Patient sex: M
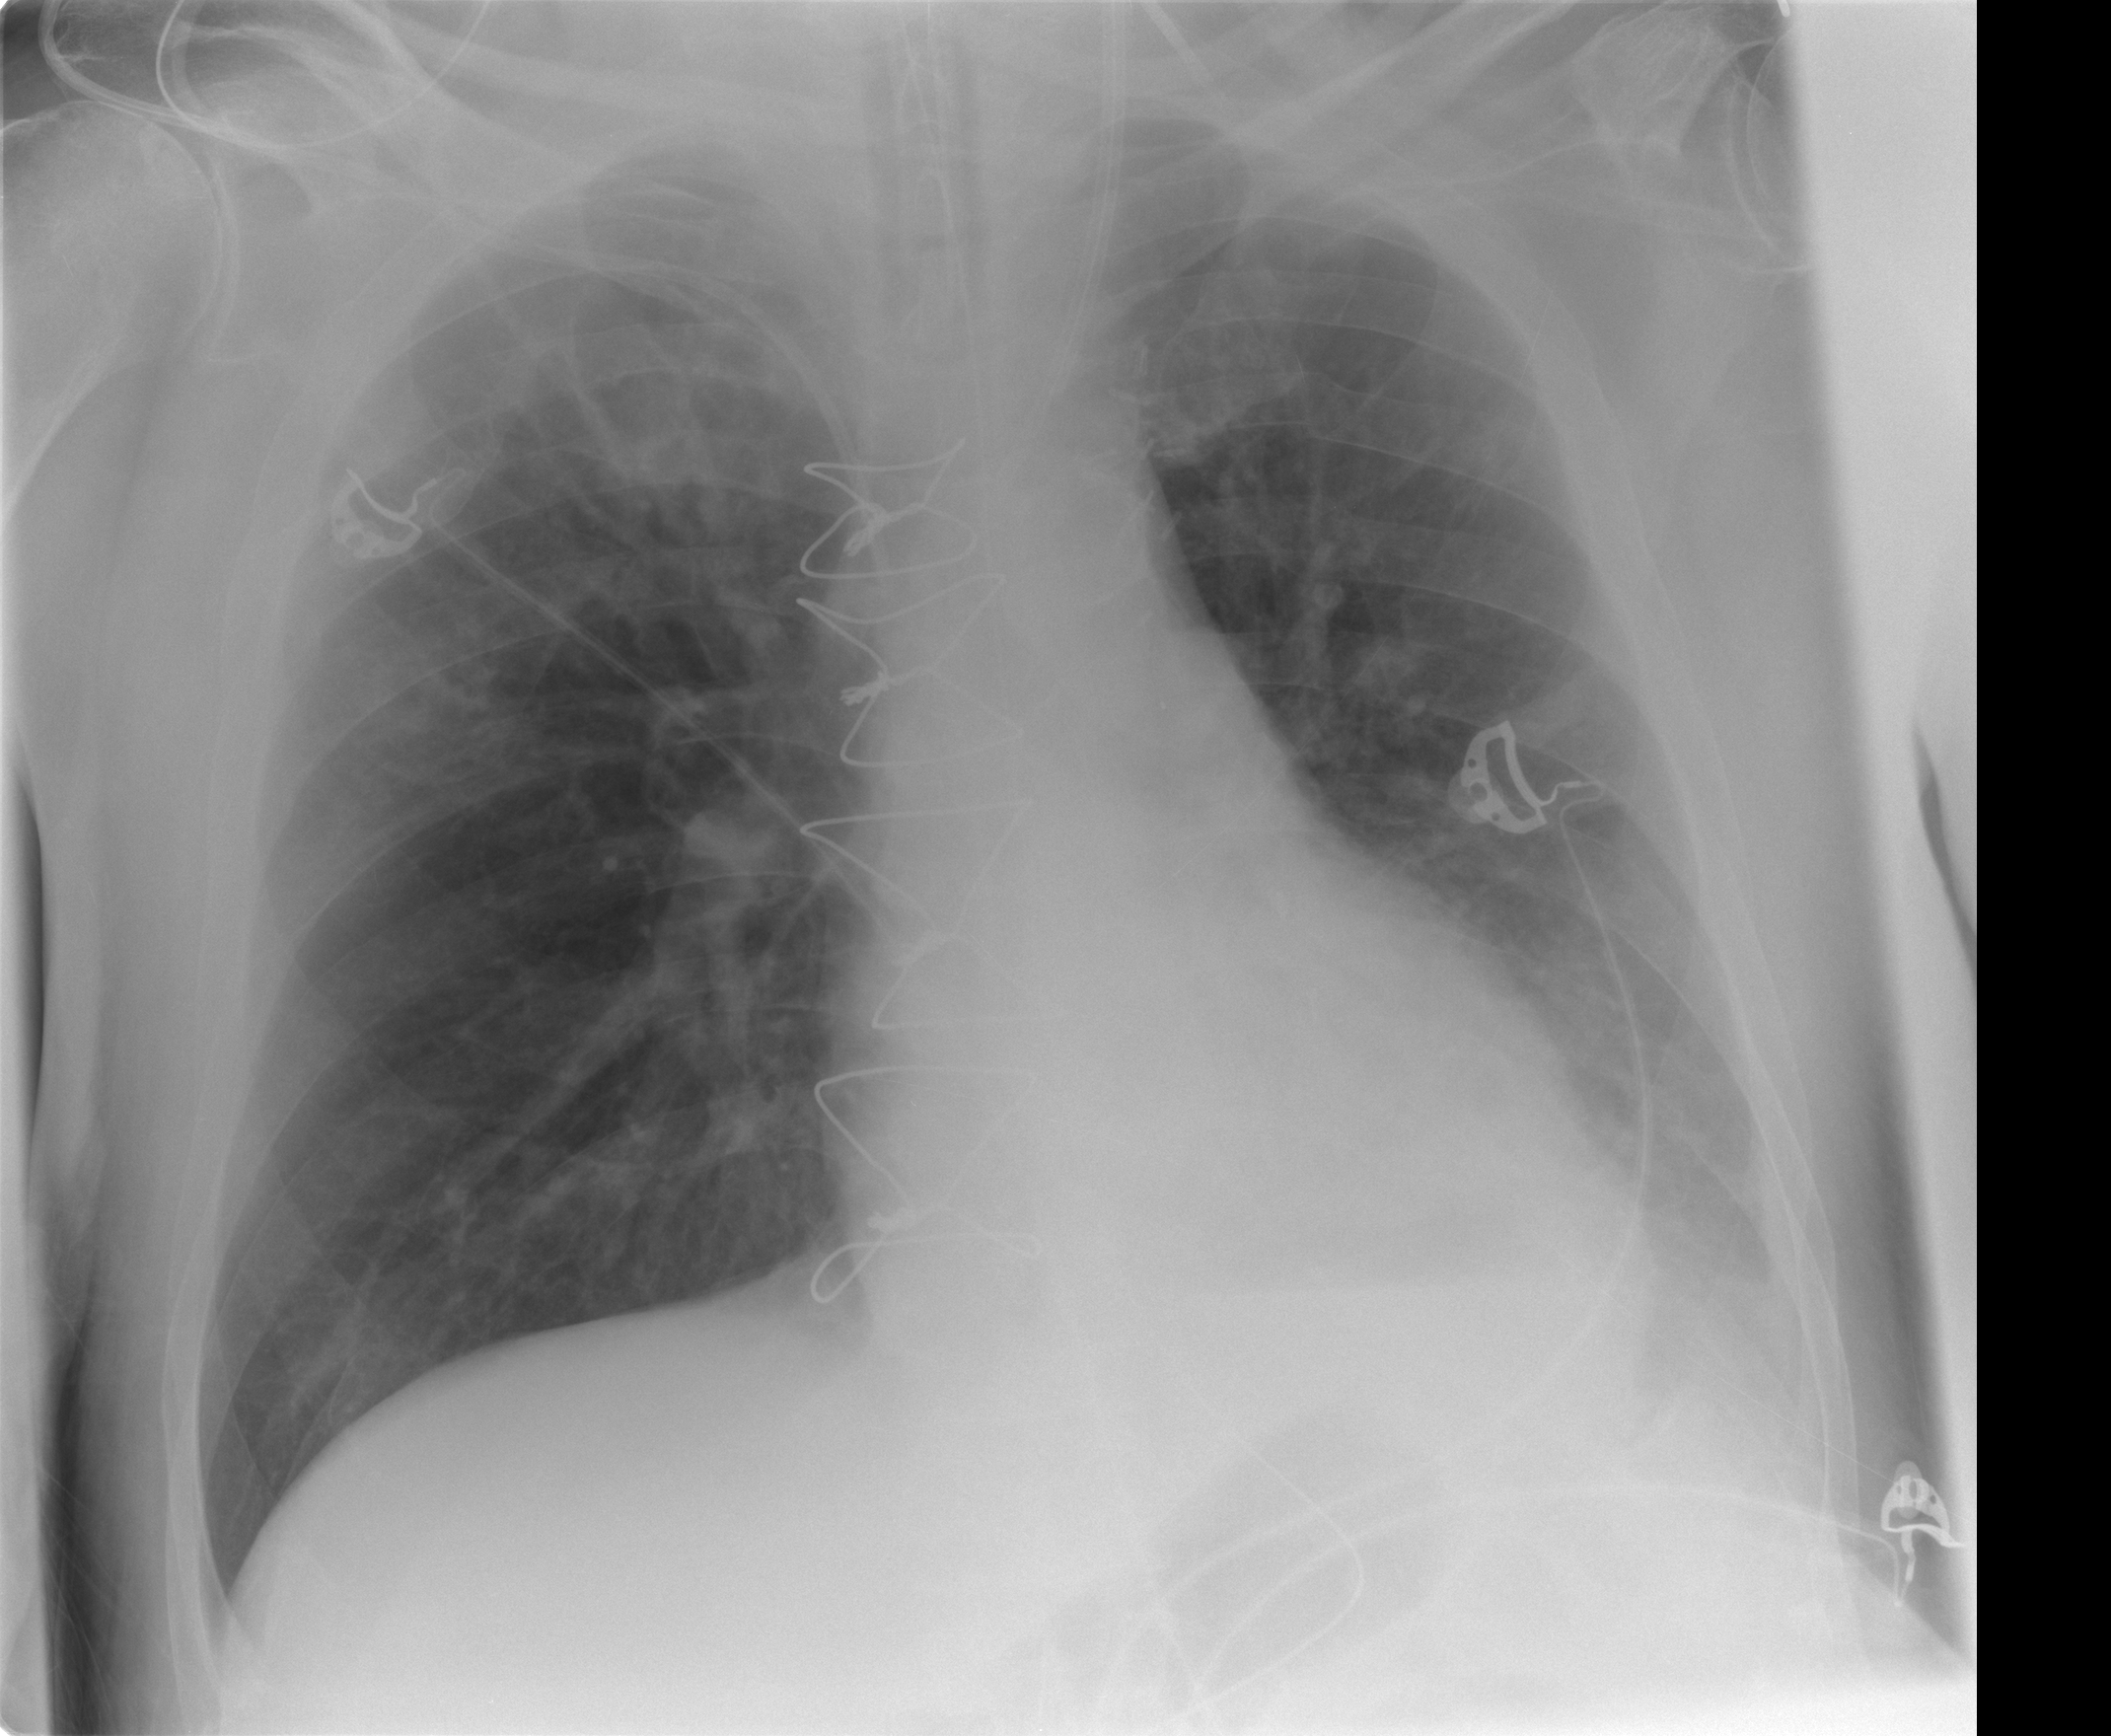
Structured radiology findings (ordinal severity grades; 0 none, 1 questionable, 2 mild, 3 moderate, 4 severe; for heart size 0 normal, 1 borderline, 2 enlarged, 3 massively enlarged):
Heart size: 0
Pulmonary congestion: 2
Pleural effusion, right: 0
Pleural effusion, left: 2
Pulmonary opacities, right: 2
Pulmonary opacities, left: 2
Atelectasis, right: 0
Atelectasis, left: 2